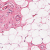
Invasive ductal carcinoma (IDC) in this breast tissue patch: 0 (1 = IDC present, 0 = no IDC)